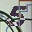
Label: 5